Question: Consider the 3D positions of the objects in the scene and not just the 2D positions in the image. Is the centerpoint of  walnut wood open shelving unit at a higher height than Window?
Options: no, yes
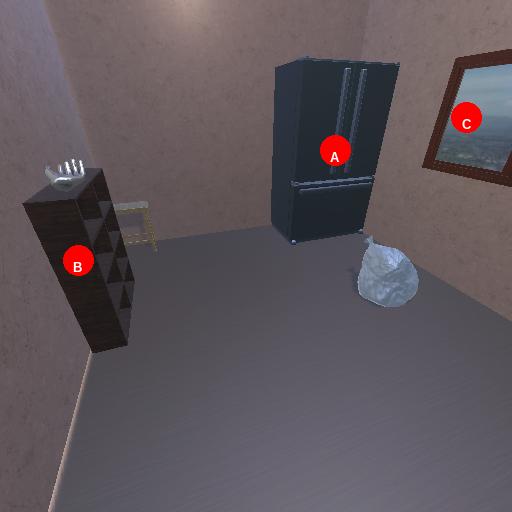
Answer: no